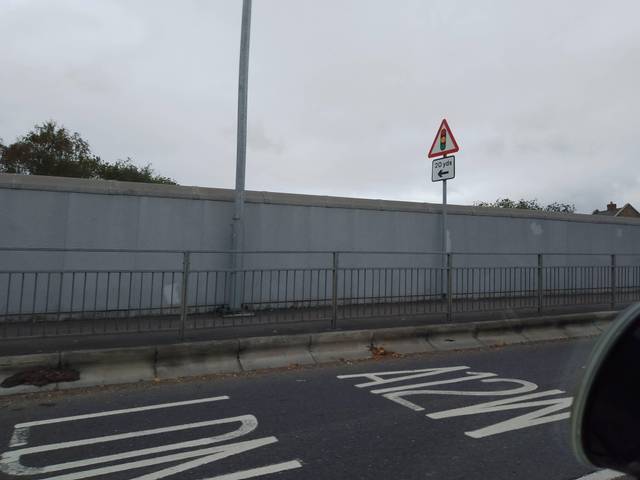
Region: United Kingdom
Coordinates: 51.893, 0.9178